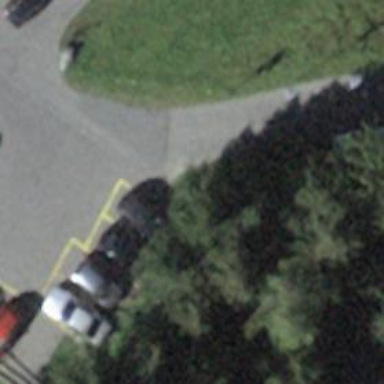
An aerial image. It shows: Asphalt driveway used as service road.